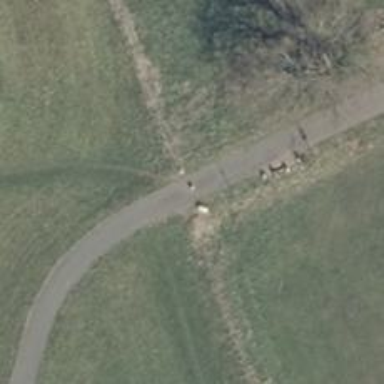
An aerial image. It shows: Asphalt path.